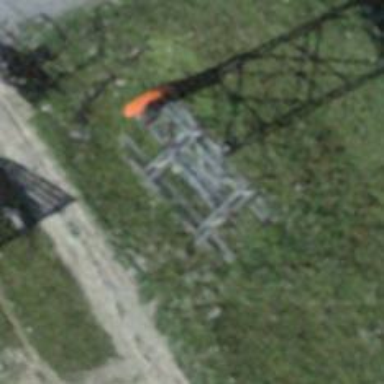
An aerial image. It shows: Pylon used for aerialway.